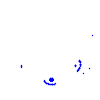
Particle: electron